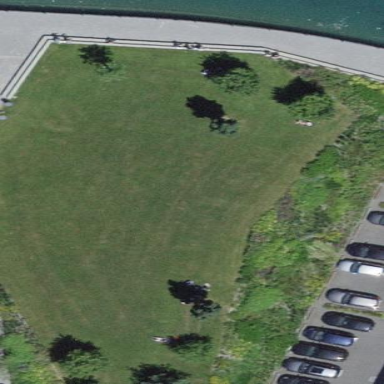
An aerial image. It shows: Garden area filled with lush greenery.